Question: I want to demonstrate that the heap profile of my application roughly stays the same over time. Albeit, that there are no space leaks that build up over time. The graphical heap profile that I get with hp2ps is fine and readable if I let the application run for a couple of seconds, but it becomes a complete mess if I let the application run for half an hour or longer. What do I do to increase readability? Can I reduce the sample density or else?

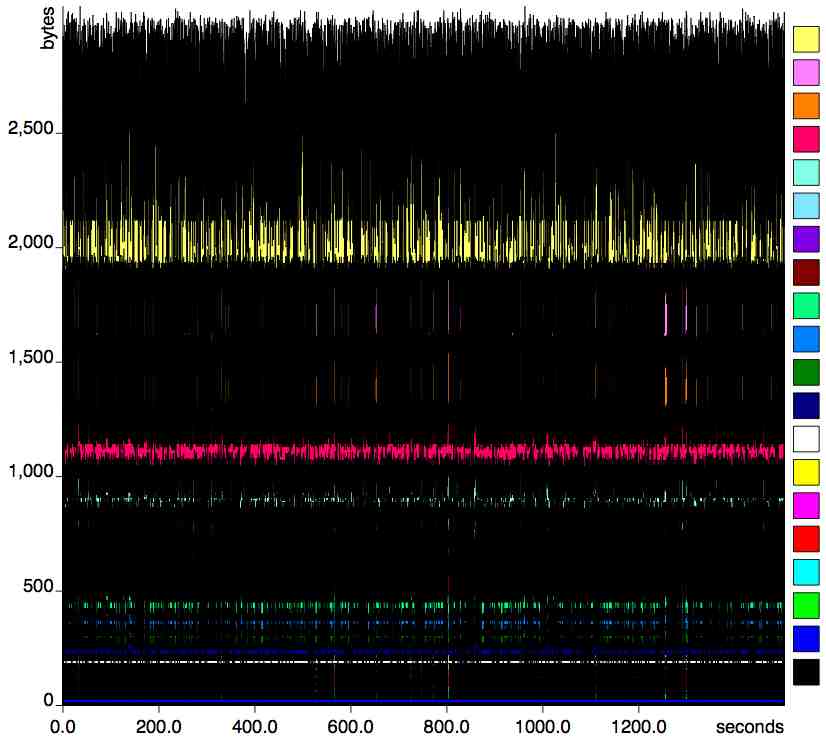
Answer: You can change the sampling interval with the '-in' option to RTS, e.g. '-i10' to sample every 10s instead of the default 0.1s. See the <URL> for more info.
Alternatively you can change the orientation and size of hp2ps output or change the number of displayed bands (see 'hp2ps -?'), though it's hard to say if this will help you in this case.